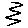
Label: zigzag